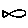
Label: fish